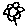
Label: flower